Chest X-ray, PA view. Patient: 72 years old, sex F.
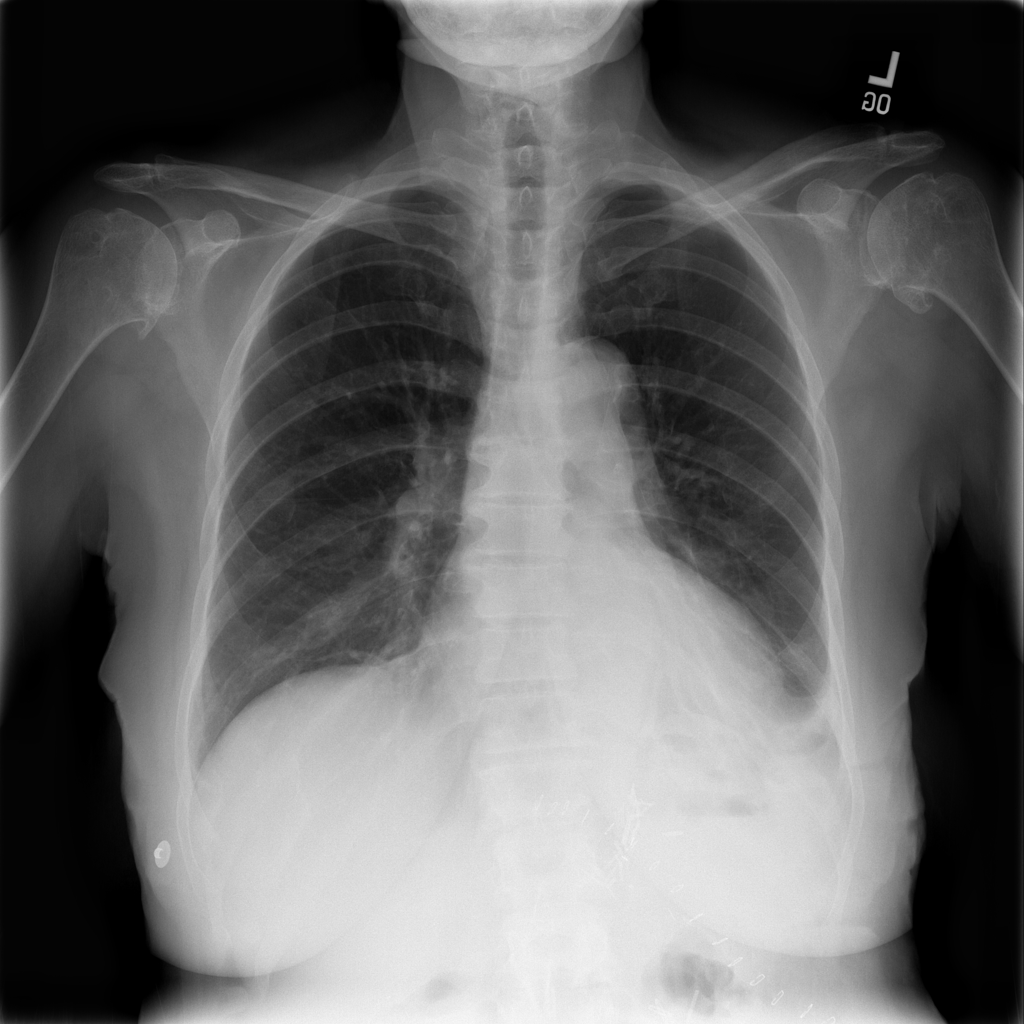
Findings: Consolidation, Pneumothorax